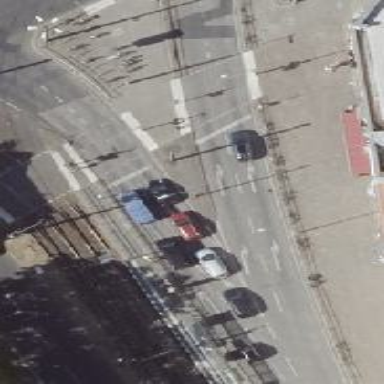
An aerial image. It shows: Road with traffic signals.